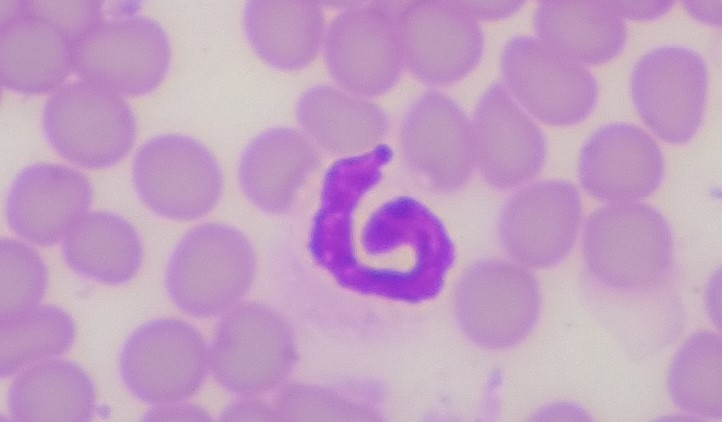
White blood cell type: Neutrophil